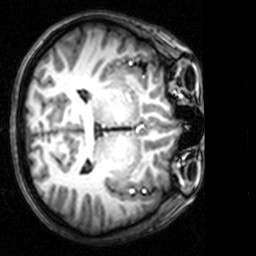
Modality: T1w
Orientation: axial